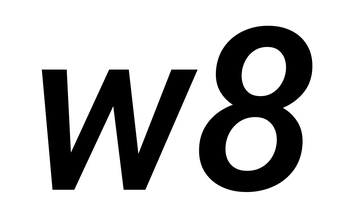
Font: Roboto-Italic_Medium_Italic